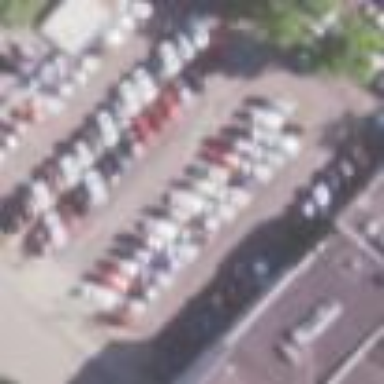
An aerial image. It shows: Parking area with surface.